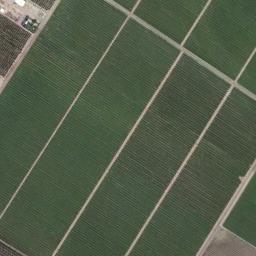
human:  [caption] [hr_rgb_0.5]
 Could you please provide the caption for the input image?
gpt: There are some green rectangular farmland .

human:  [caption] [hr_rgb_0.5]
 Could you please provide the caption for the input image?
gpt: Four neatly arranged brown rectangular farm fields .

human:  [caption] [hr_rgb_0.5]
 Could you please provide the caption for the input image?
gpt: There are several soil roads between the rectangular farmlands .

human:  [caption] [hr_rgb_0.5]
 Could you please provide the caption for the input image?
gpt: Several green rectangular farmlands are rehearsed in neat rows .

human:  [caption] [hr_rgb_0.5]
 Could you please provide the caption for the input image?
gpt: There are some earth roads between the green rectangular farmlands .